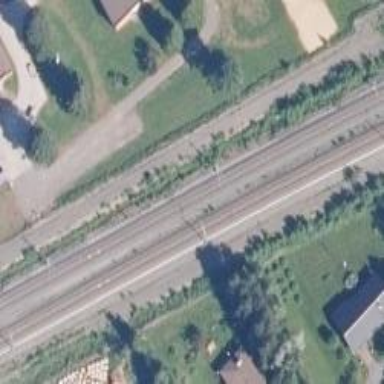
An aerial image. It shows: Railway with continuous electrified contact lines.